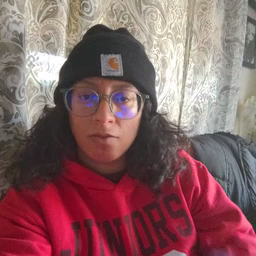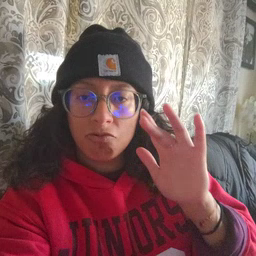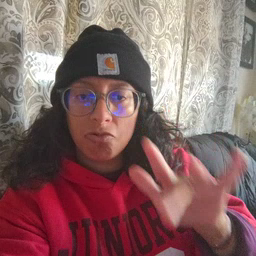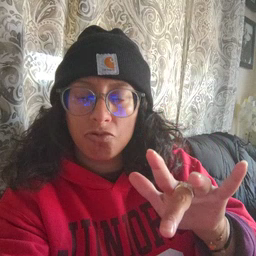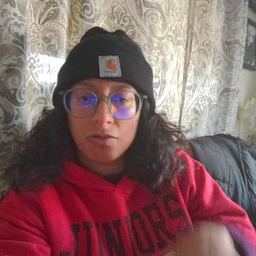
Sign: touch